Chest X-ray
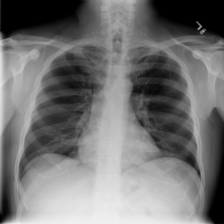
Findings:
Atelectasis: negative
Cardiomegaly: negative
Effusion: negative
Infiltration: positive
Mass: negative
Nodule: negative
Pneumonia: negative
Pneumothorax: negative
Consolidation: positive
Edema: negative
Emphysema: negative
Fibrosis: negative
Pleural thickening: negative
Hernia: negative